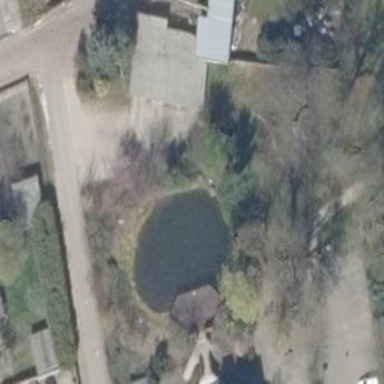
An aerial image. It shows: Serene pond surrounded by nature.